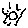
Label: sun